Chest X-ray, AP view. Patient: 76 years old, sex M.
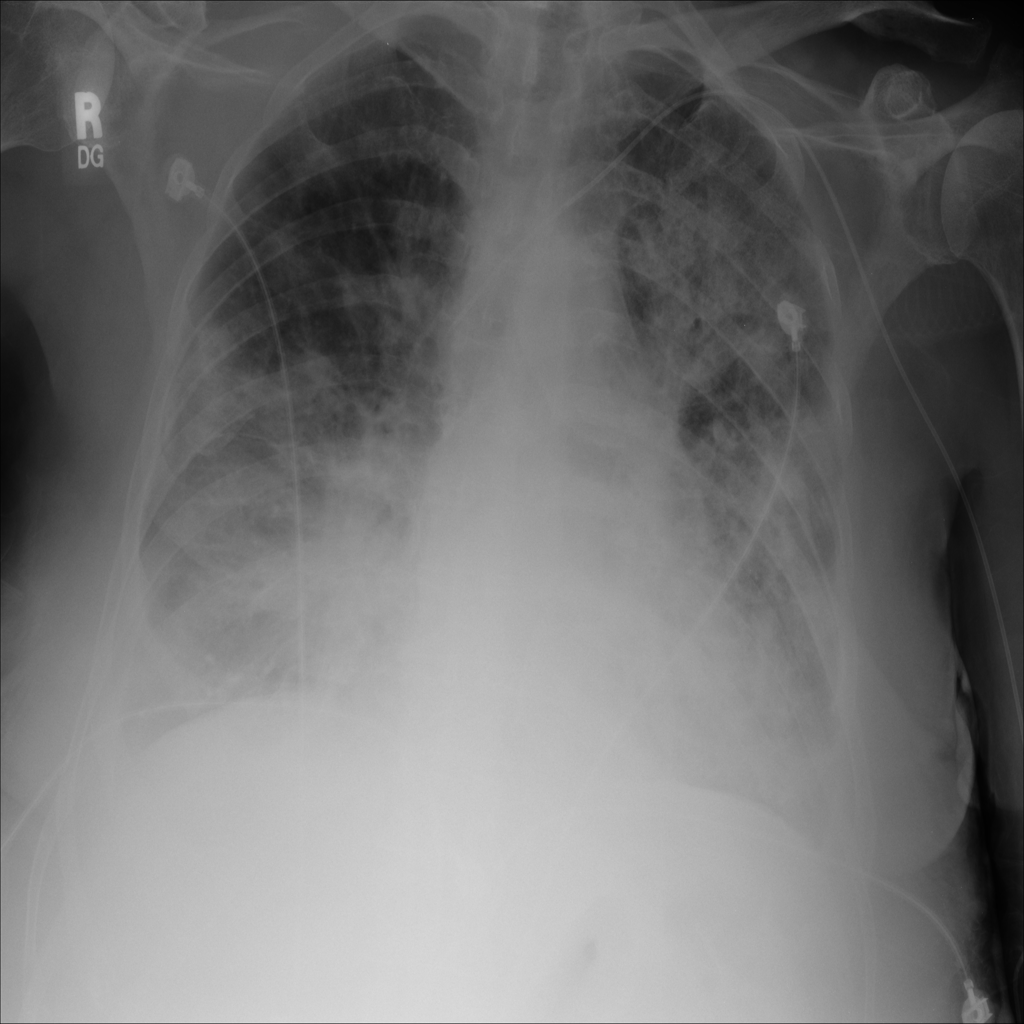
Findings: Infiltration